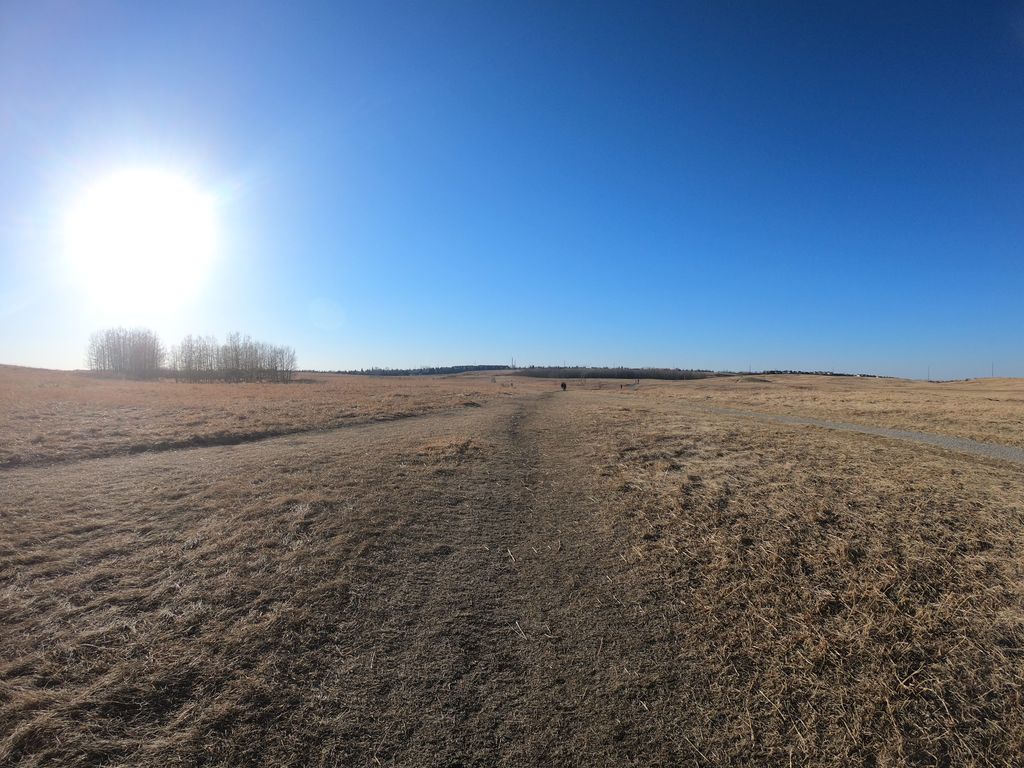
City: calgary